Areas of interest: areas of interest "Park and greenspace"
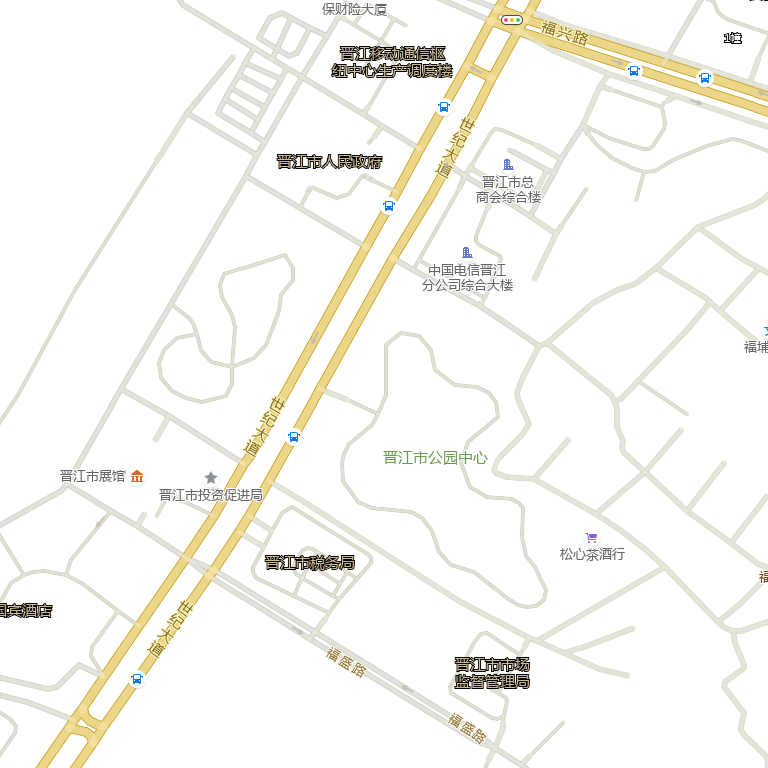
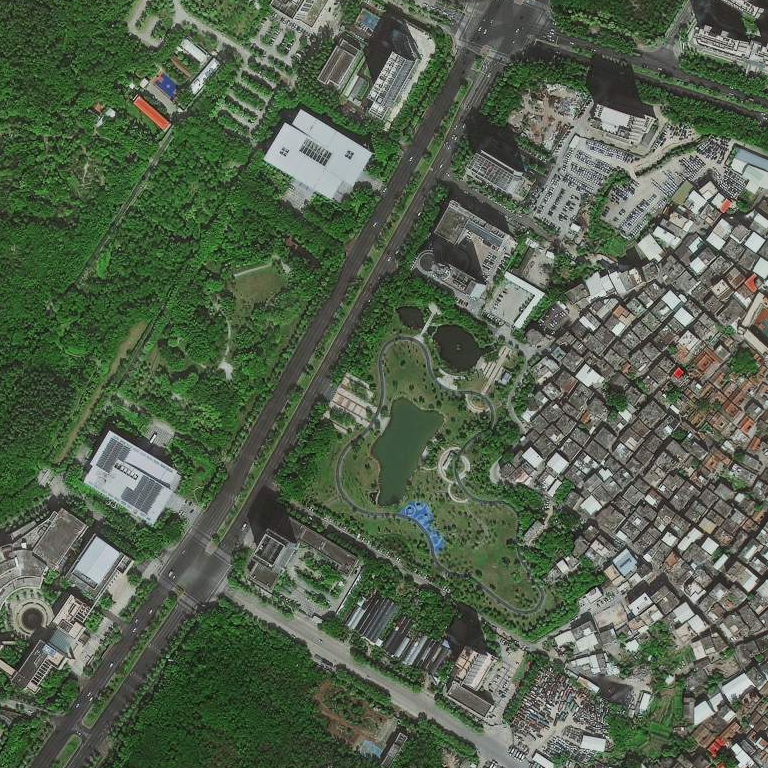